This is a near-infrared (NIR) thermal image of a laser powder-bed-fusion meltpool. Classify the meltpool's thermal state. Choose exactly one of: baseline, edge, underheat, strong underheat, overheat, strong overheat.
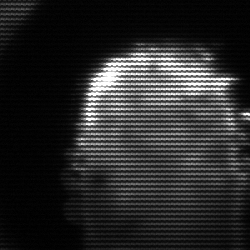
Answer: baseline